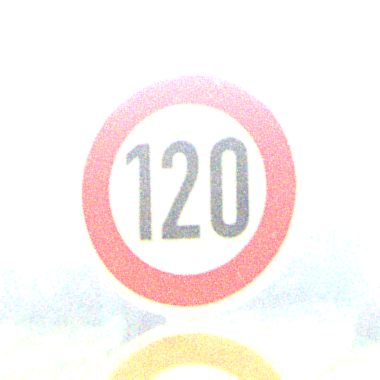
Verkehrszeichen: Geschwindigkeit120
Zusatzzeichen unten: Ueberholverbot
Umgebung: Outdoor, Nature
Tageszeit: MorningAfternoon
Wetter: Clear
Licht: Natural
Jahreszeit: NotSpecified
Kontrast: HighContrast